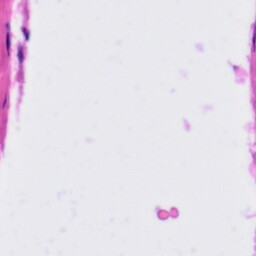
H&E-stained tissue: Tonsil